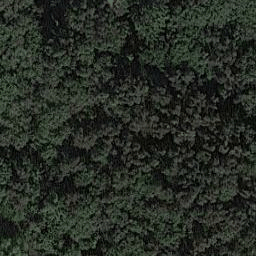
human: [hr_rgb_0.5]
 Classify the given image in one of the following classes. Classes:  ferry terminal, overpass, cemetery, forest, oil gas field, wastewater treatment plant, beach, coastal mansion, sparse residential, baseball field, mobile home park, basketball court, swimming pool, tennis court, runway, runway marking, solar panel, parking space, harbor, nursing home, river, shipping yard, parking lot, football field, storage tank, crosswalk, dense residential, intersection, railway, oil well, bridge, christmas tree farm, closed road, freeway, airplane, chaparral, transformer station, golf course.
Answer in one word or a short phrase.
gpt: forest